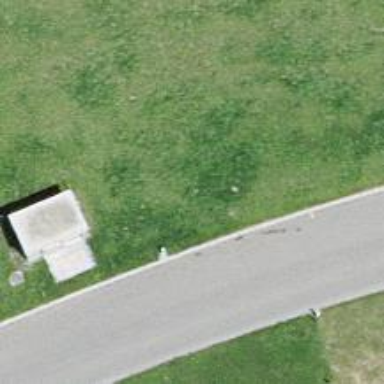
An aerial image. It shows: Bench.